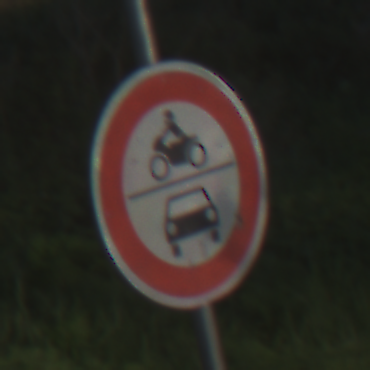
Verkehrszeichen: VerbotKraftfahrzeuge
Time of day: MorningAfternoon
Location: Outdoor (RoadRail)
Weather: Clear
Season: NotSpecified
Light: Natural